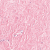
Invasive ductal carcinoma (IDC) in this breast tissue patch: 0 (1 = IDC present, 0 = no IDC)